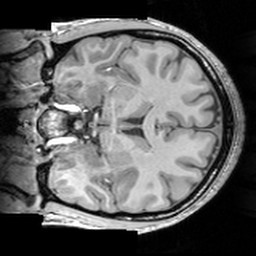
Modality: T1w
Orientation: coronal
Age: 25
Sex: female
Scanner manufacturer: siemens
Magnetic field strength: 3 T
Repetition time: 1.63 s
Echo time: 0.00311 s